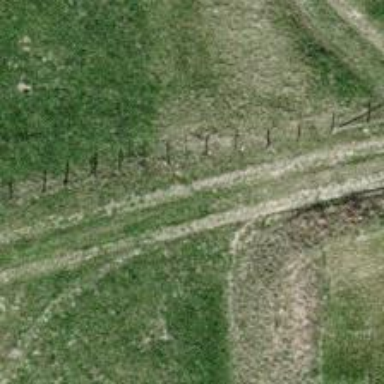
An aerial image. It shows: Grass track with Grade 4 tracktype.